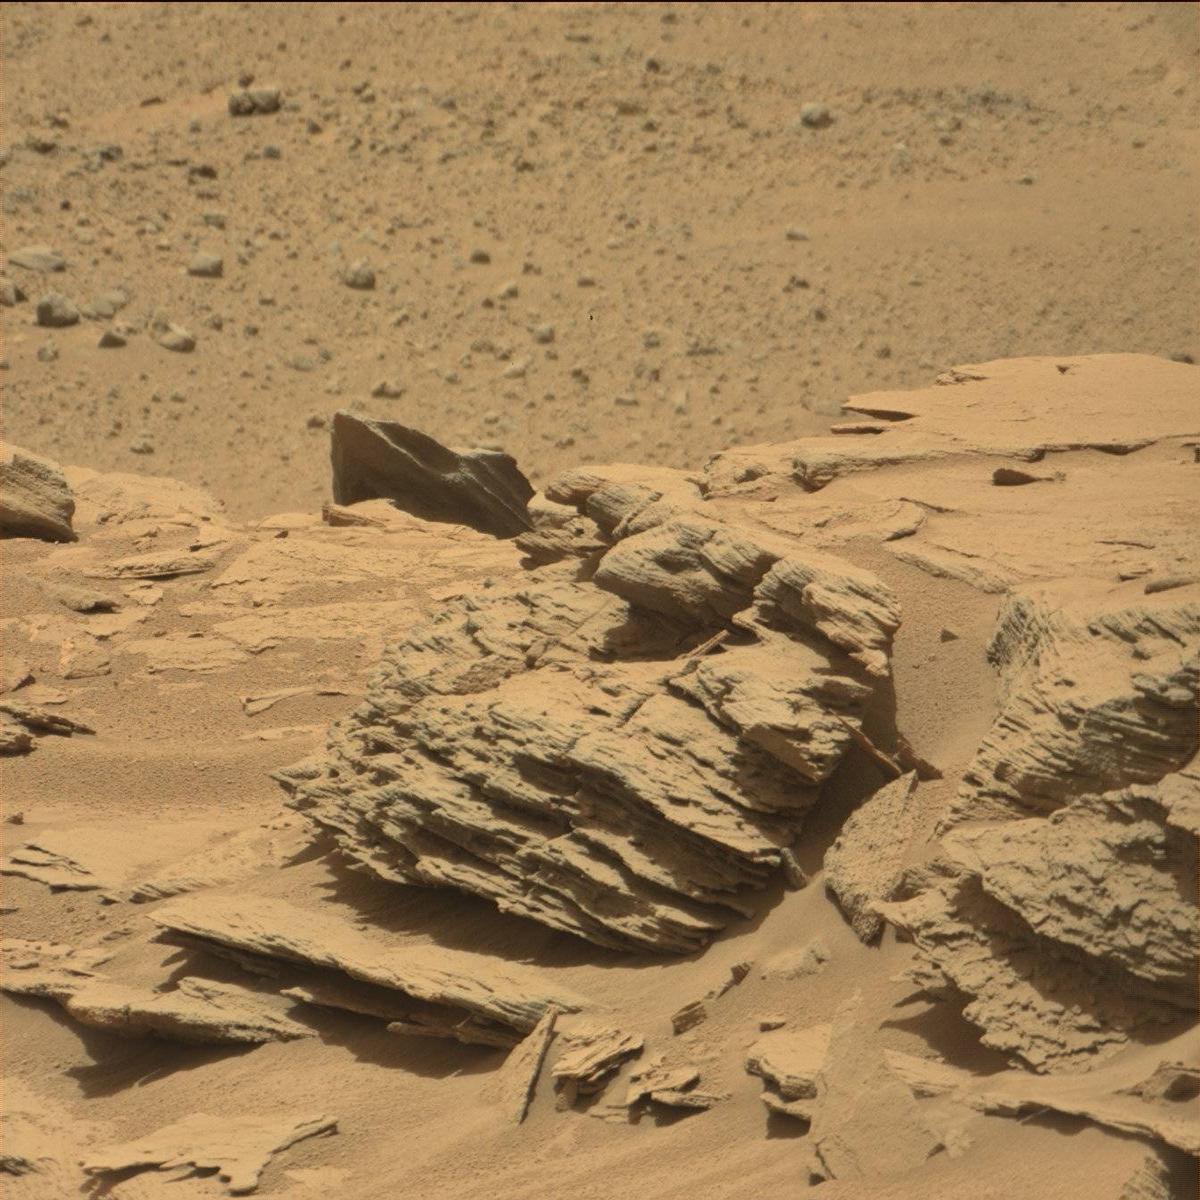
Terrain classes present: Bedrock, Rock, Sand / Soil